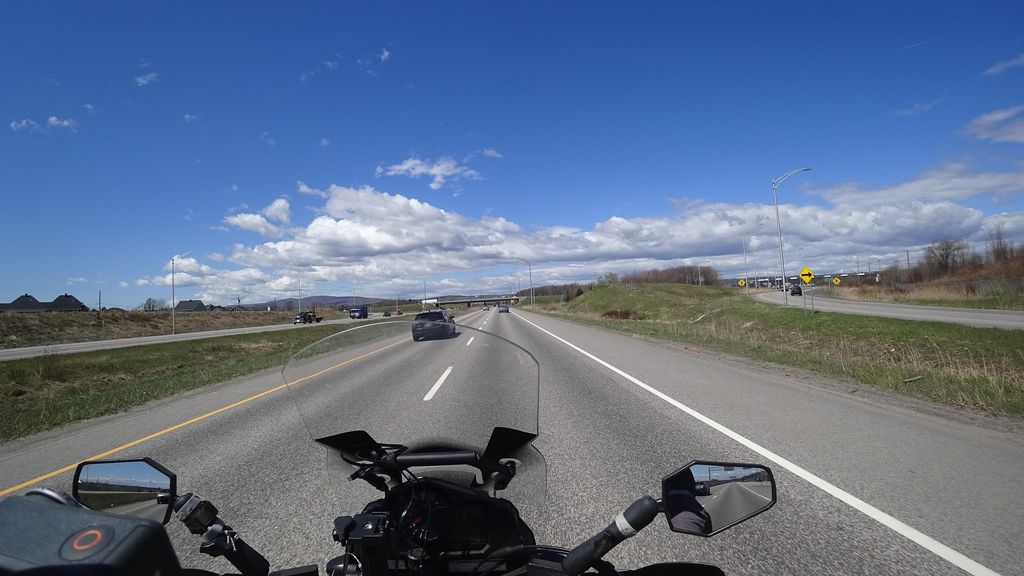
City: quebec_city